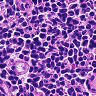
Metastatic tissue present: no